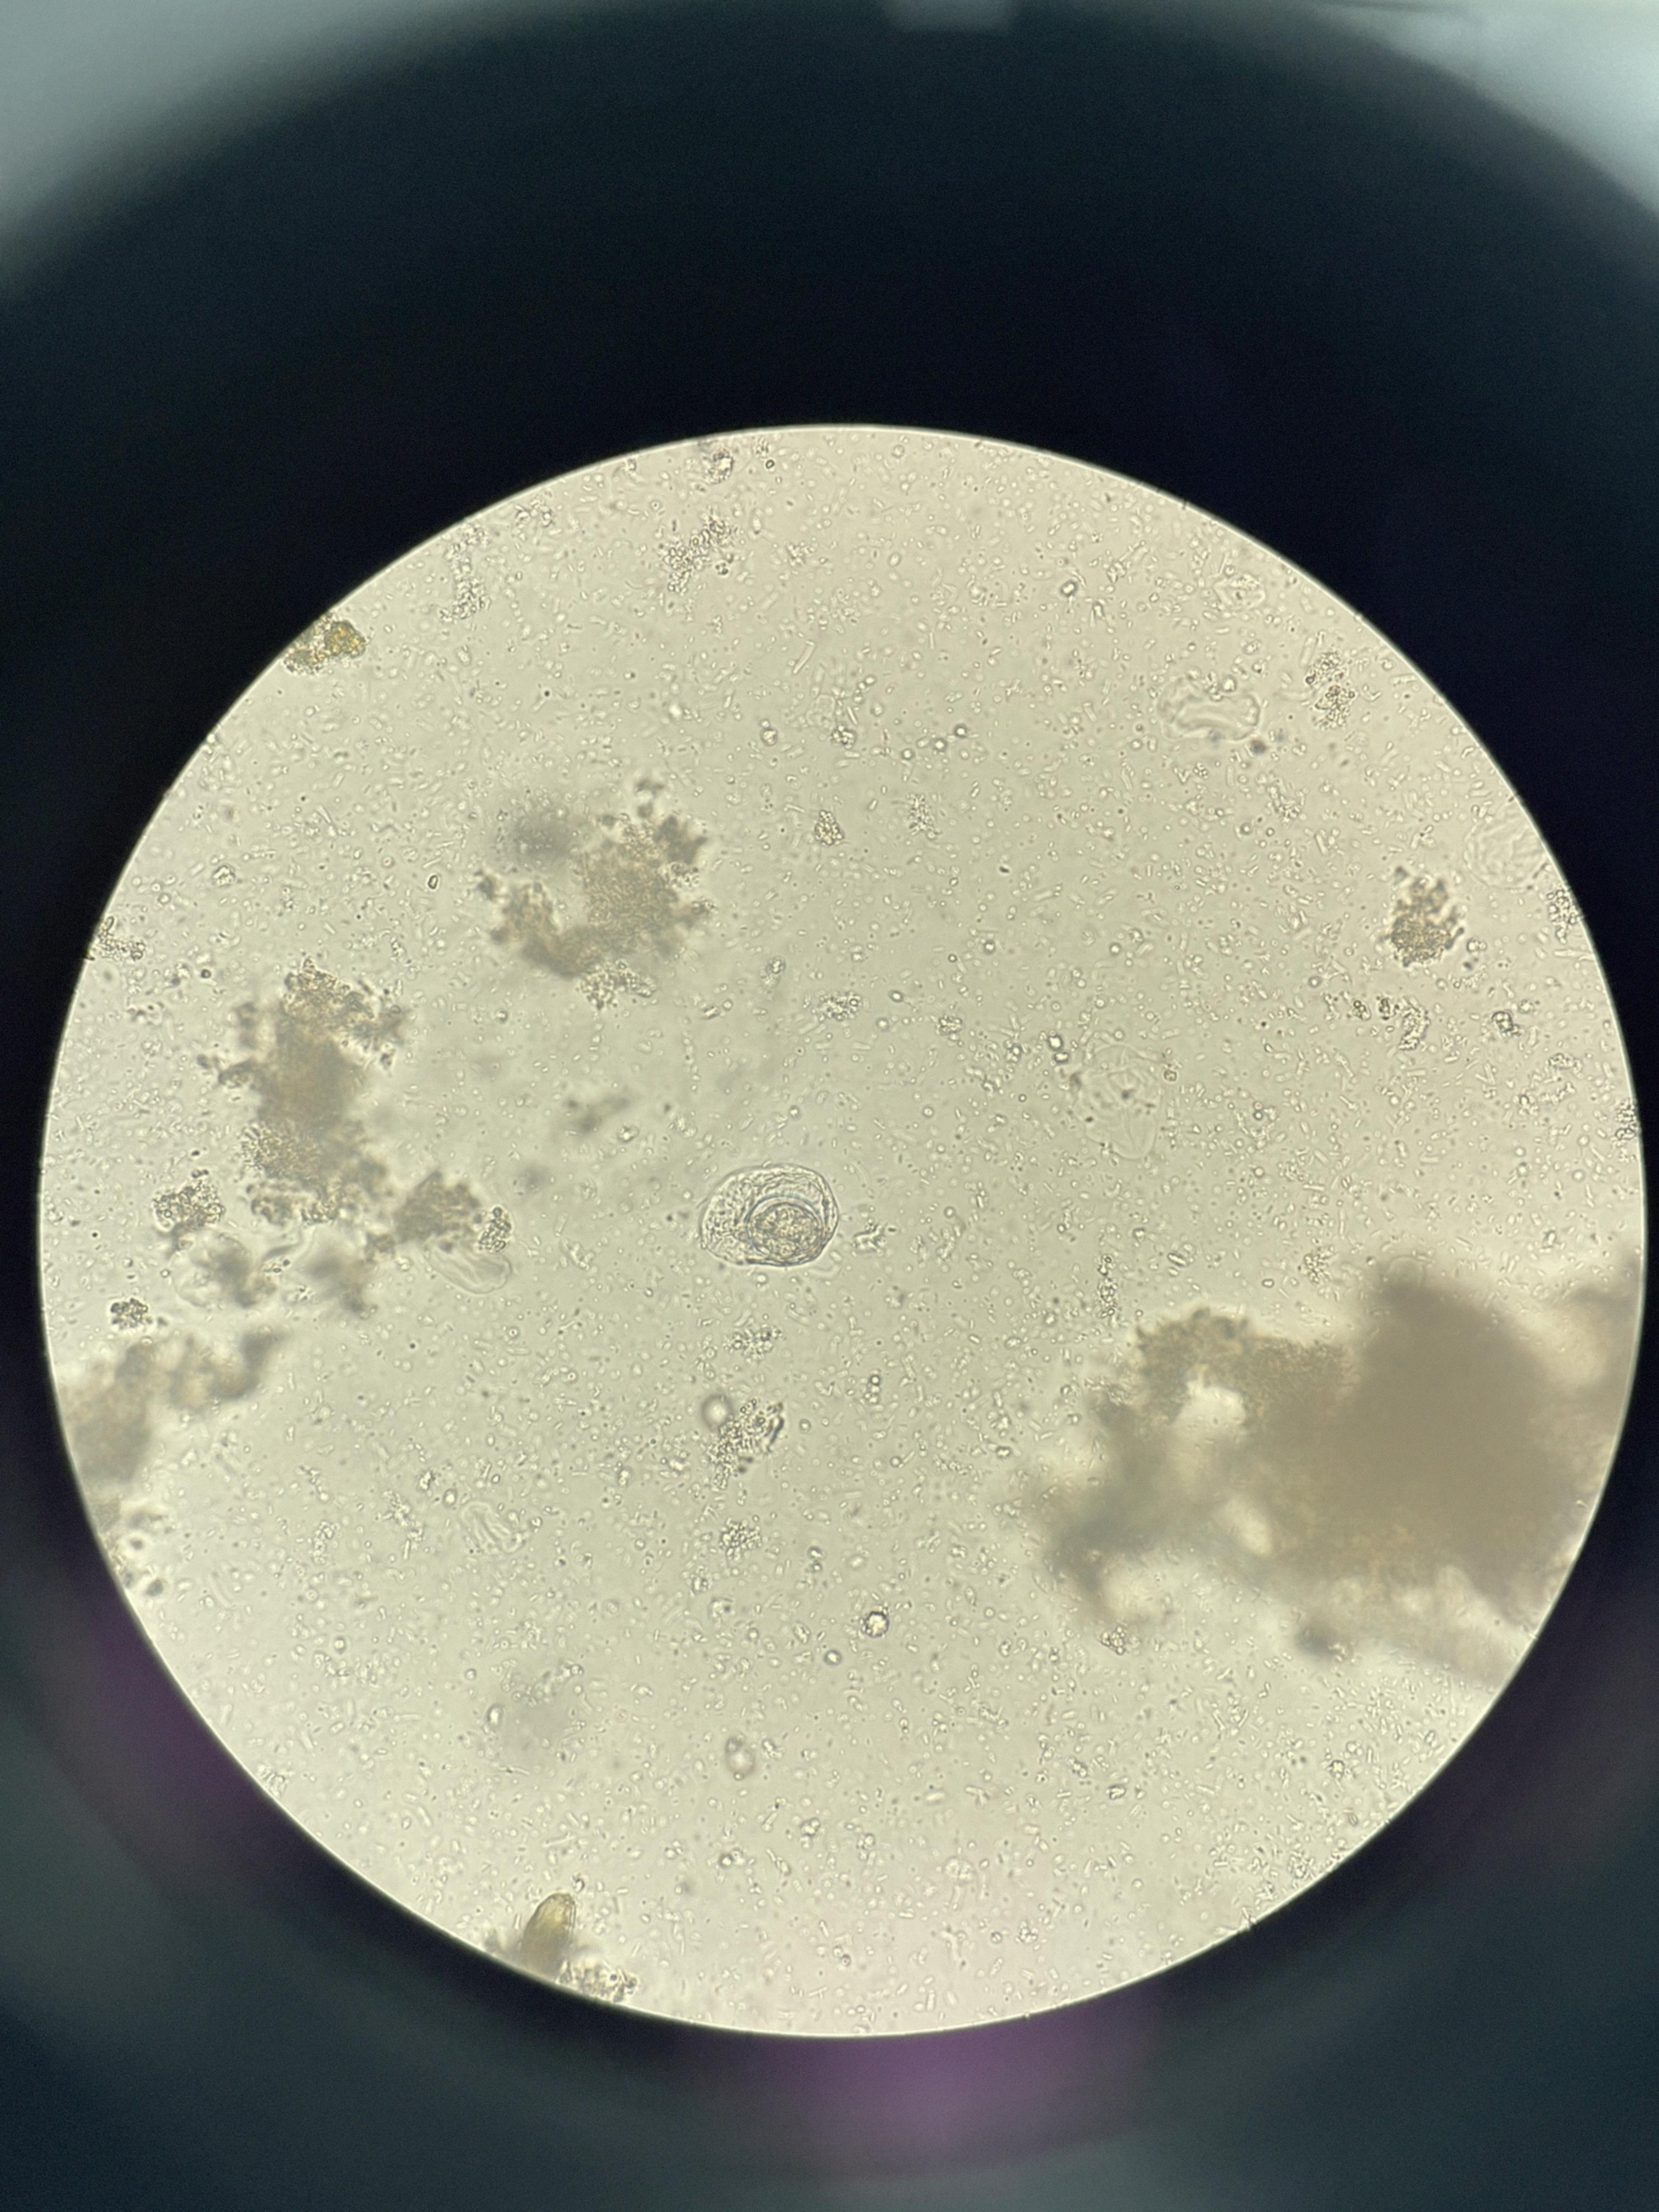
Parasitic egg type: Hymenolepis nana